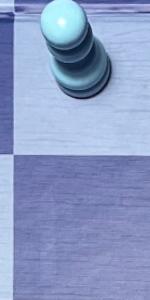
Label: Empty